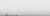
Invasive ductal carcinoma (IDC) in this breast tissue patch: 0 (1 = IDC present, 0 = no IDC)